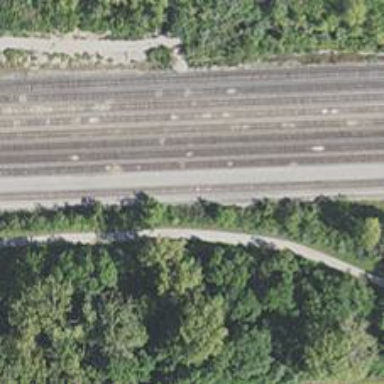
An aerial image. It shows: Railway yard.